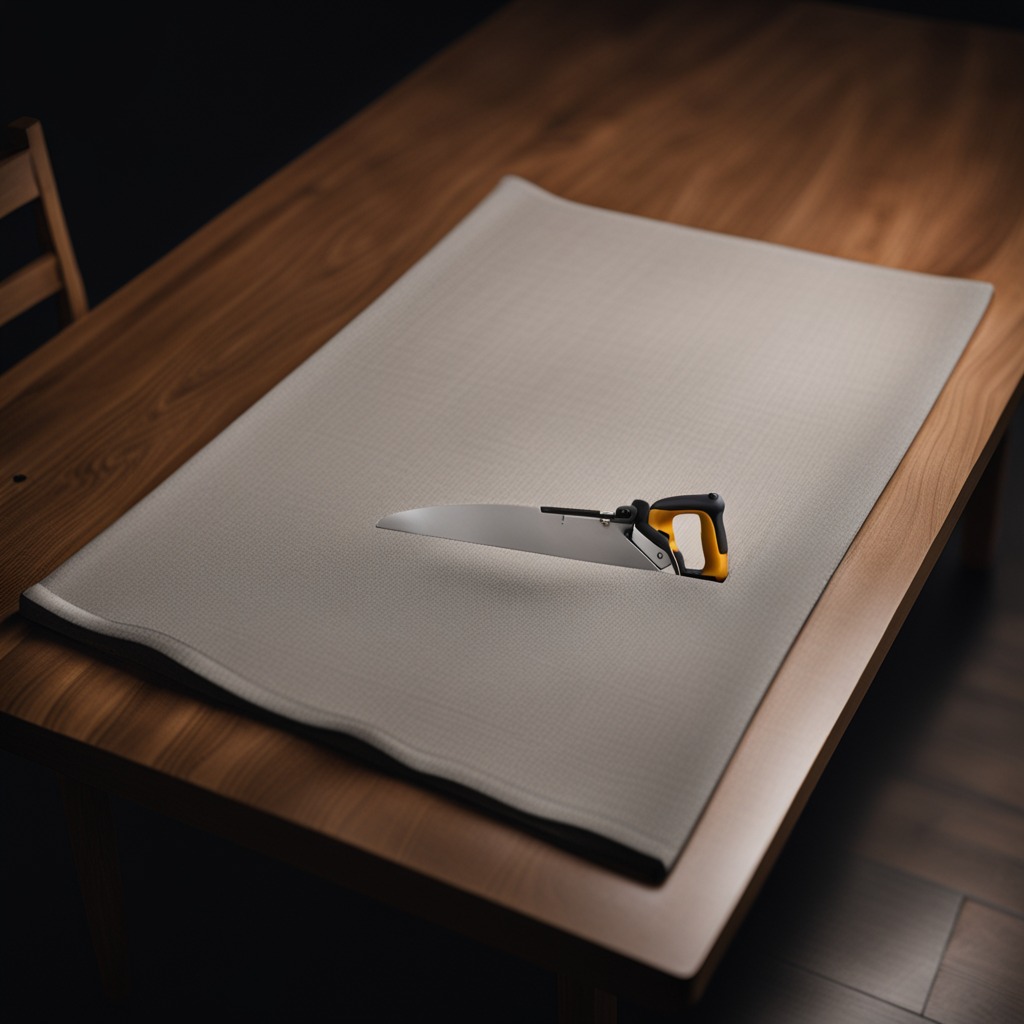
A metal saw lying on the wooden table.